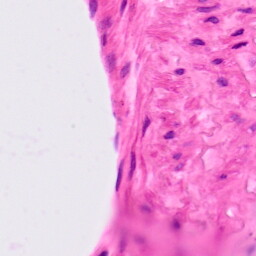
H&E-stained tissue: Lung